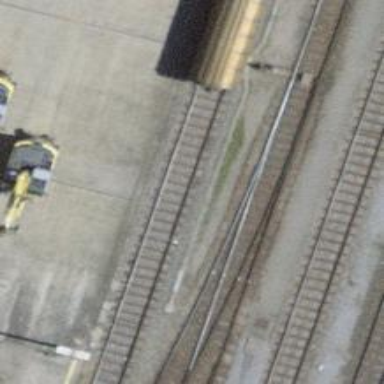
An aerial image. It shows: Railway yard in service.